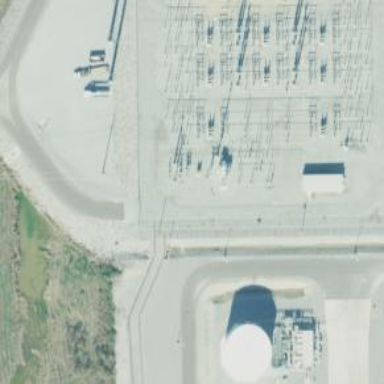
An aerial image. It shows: Switch used for power control.